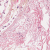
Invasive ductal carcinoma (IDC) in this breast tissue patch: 0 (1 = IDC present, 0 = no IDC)